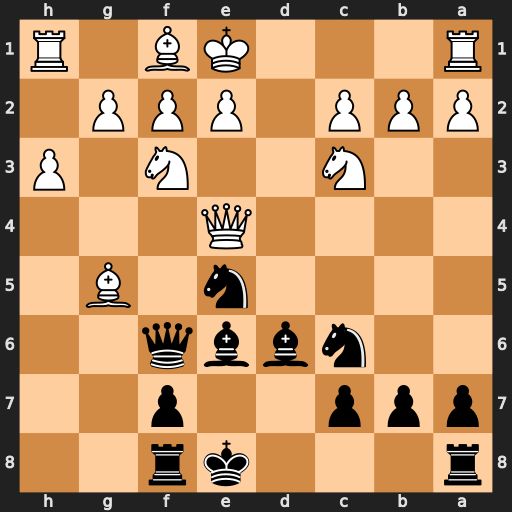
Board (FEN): r3kr2/ppp2p2/2nbbq2/4n1B1/4Q3/2N2N1P/PPP1PPP1/R3KB1R
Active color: b
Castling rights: KQq
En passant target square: -
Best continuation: Nxf3+ exf3 Qxg5